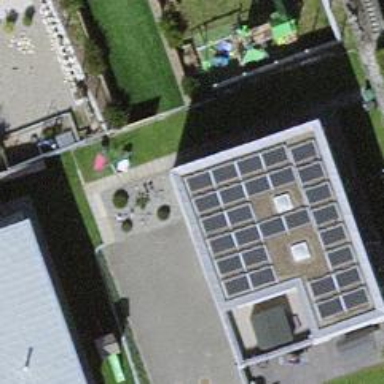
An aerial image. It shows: Solar power generator using photovoltaic panels.